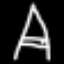
Label: The Eiffel Tower